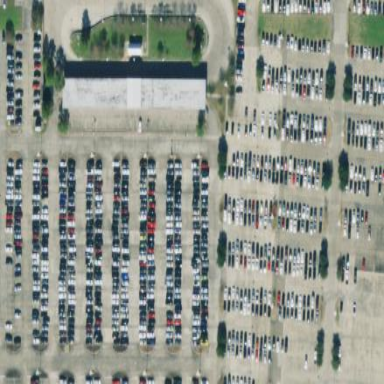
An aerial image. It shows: Paved parking area with park and ride facility available.